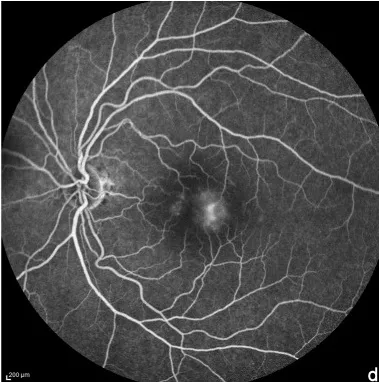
Late phase. And mild staining of the temporal parafovea in the left eye.
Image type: ophthalmic_imaging (ophthalmic_angiography)